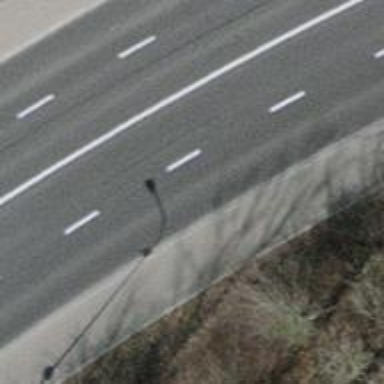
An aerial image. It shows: Asphalt path with sidewalk alongside.